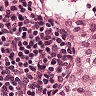
Metastatic tissue present: no